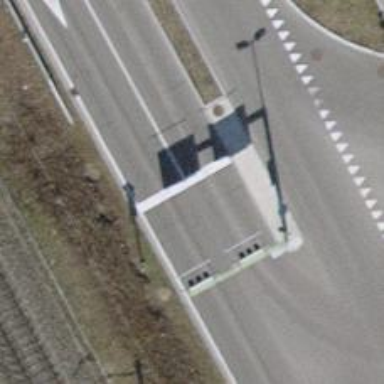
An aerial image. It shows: Road with traffic signals.